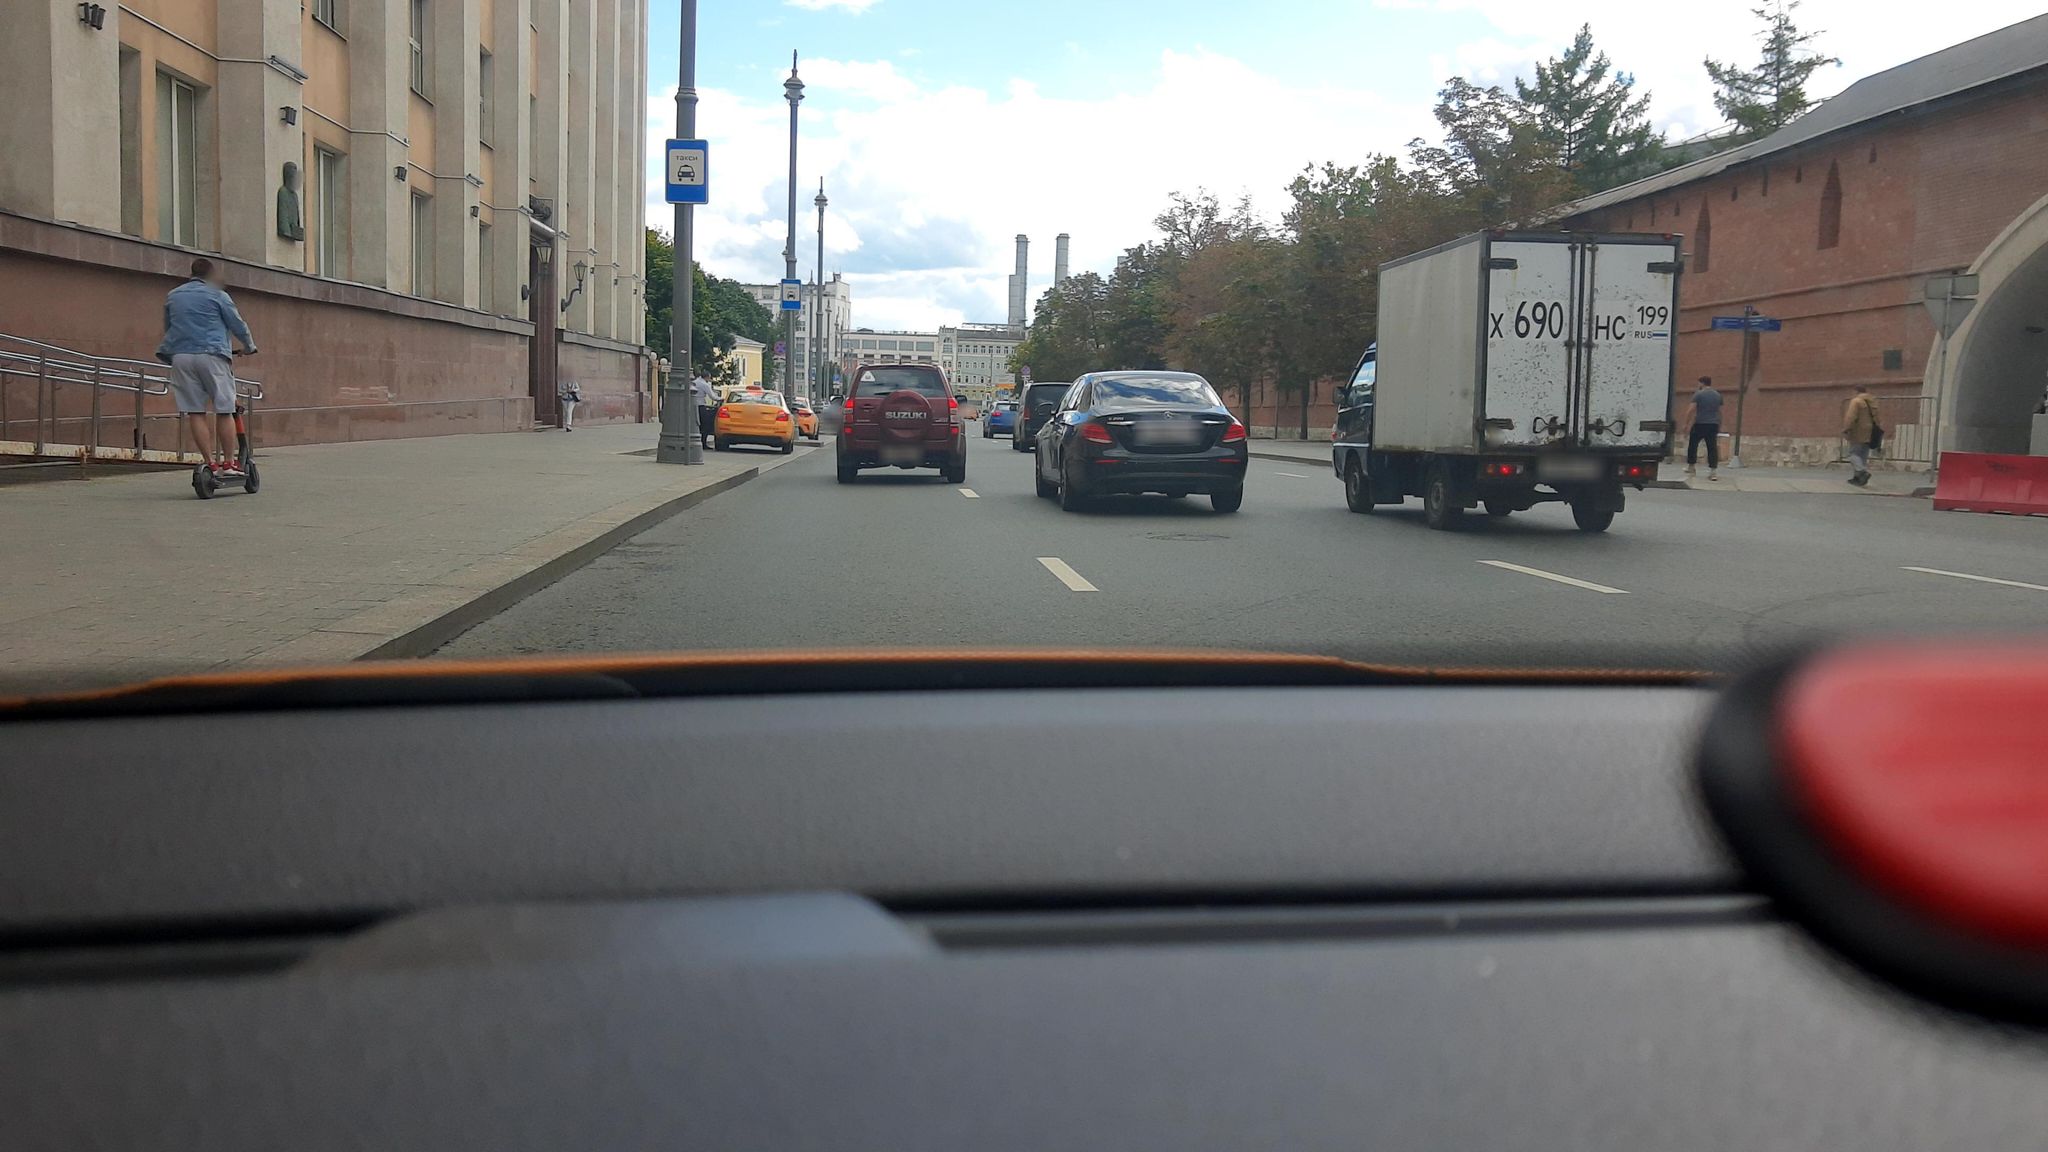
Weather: clear
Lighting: day
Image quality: good
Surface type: driving surface
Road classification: footway
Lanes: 4
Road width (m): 3
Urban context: urban centre
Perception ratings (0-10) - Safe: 1.11, Lively: 5.54, Beautiful: 1.51, Boring: 4.38, Depressing: 4.66, Wealthy: 4.03